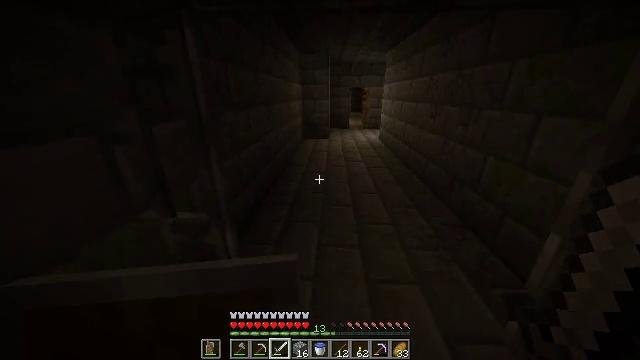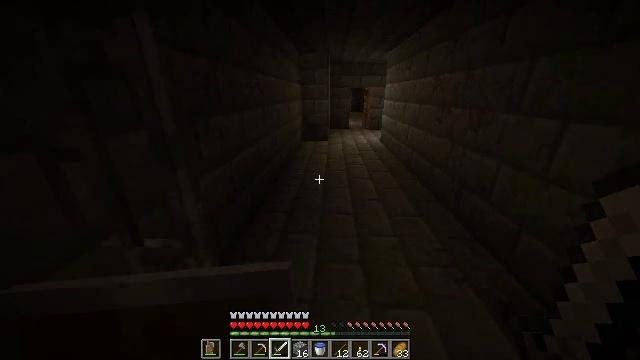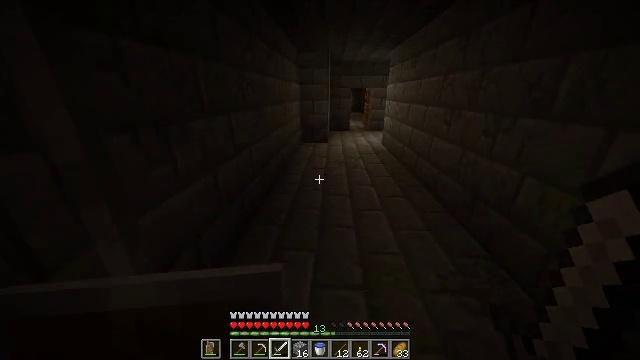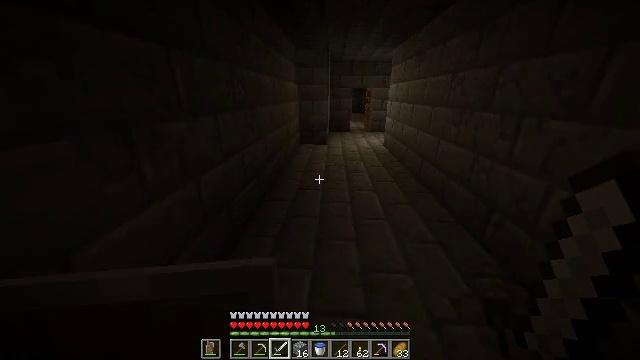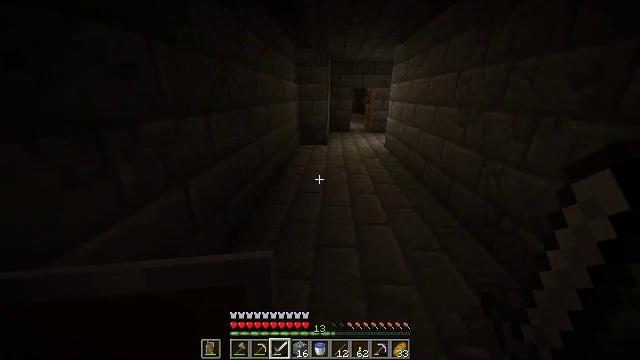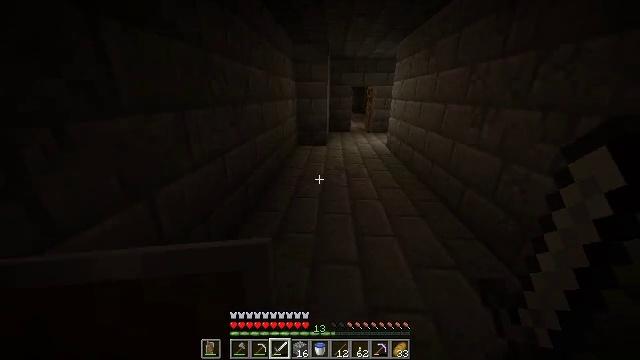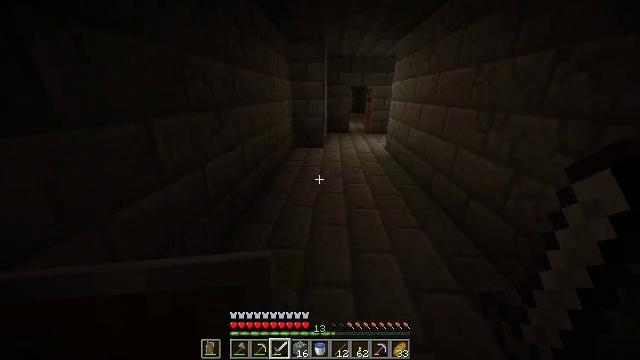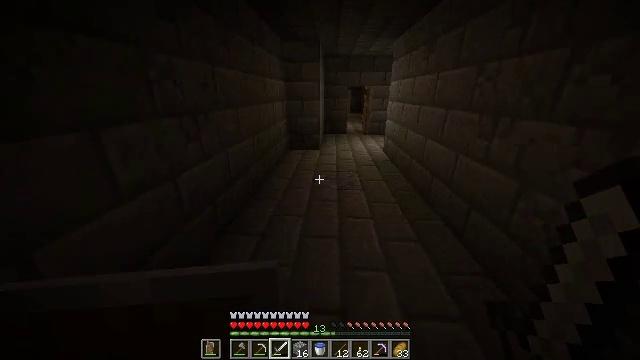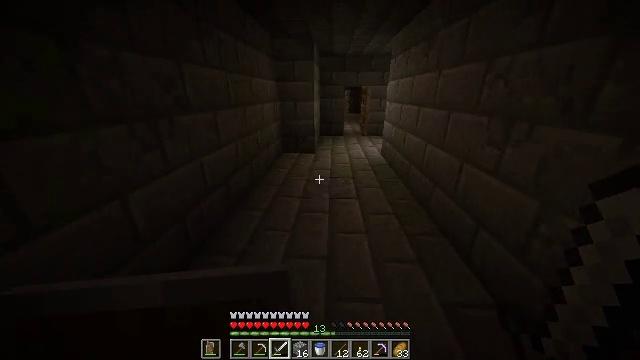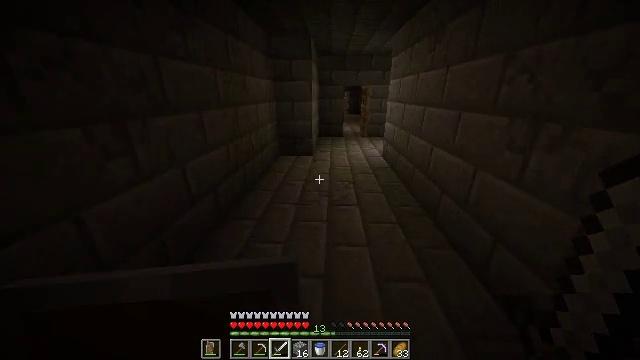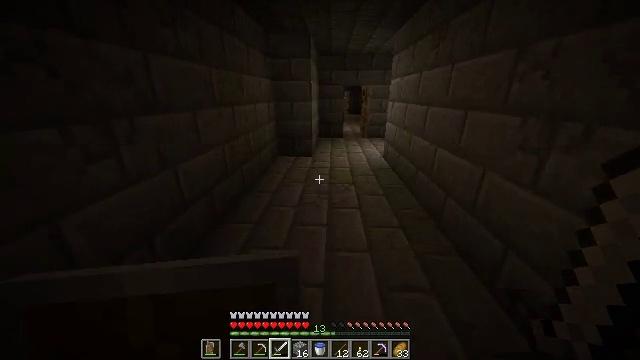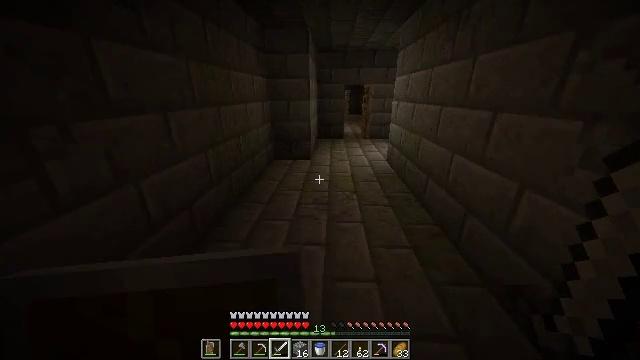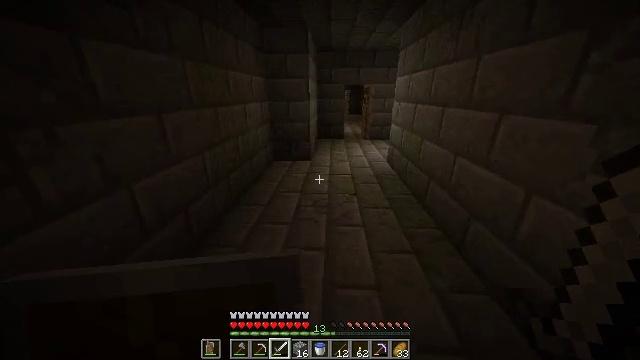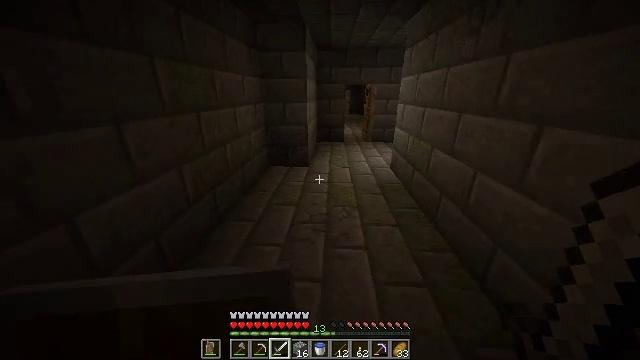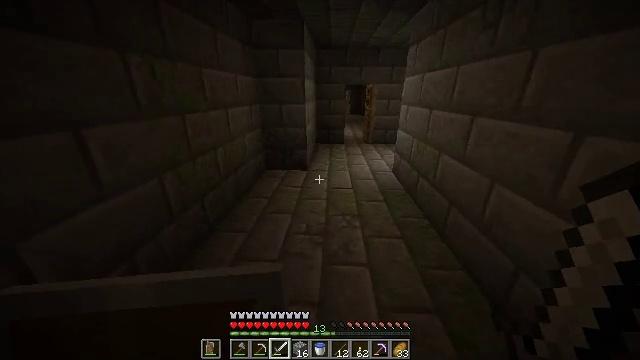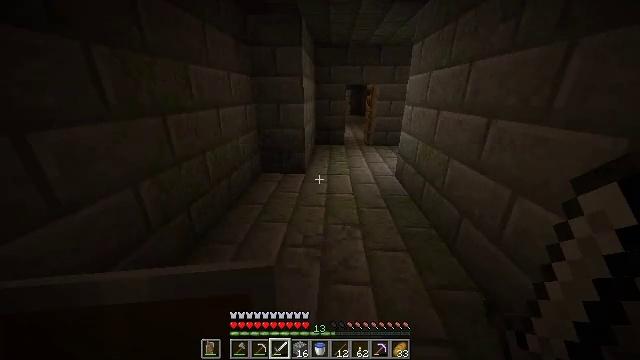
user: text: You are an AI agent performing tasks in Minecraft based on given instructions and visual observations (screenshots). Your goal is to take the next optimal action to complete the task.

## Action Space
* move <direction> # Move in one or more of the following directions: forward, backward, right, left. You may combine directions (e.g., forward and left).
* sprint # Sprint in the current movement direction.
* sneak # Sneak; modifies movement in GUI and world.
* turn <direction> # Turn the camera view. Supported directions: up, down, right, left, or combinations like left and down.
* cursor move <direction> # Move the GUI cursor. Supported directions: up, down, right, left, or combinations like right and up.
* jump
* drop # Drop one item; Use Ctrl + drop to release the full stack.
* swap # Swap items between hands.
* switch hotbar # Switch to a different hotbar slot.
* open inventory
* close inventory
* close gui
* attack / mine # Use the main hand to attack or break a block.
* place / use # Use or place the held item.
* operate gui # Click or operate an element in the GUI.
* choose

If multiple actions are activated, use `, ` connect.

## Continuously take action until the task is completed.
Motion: motion action
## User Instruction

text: Remove stone bricks from the inventory.
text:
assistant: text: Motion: move forward, sprint
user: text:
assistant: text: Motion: move forward, sprint
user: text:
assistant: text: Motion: move forward, sprint
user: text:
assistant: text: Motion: move forward, sprint
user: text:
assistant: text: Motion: move forward and move right, sprint
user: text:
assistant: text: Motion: move forward and move right, sprint
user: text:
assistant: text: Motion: move forward and move right, sprint
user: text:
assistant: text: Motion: move forward, sprint
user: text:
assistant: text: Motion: move forward, sprint
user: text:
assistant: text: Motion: move forward, sprint
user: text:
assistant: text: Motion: move forward, sprint
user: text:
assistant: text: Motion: move forward, sprint
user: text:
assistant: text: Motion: move forward, sprint
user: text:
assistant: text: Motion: move forward, sprint
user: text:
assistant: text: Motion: move forward, sprint
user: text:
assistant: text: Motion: move forward, sprint
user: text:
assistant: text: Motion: move forward, sprint
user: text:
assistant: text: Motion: move forward, sprint
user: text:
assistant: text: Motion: move forward, sprint
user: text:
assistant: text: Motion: move forward, sprint
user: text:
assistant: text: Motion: move forward, sprint
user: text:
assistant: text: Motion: move forward, sprint
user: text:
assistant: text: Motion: move forward, sprint, turn right
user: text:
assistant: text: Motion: move forward, sprint, turn right
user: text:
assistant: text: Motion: move forward, turn right
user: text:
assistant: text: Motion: move forward, turn right
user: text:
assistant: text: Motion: move forward, turn right
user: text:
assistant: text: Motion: move forward, turn right
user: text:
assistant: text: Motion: move forward
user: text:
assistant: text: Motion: move forward